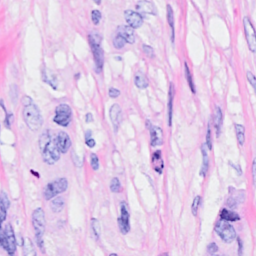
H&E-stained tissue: Breast